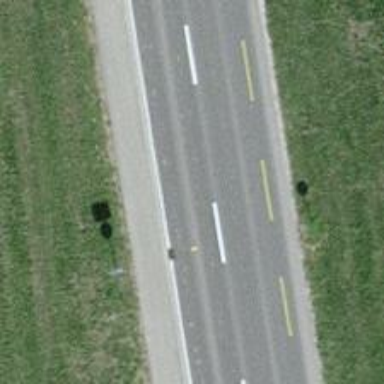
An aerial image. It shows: Secondary road with asphalt surface. There is designated lane for cyclists on the left side.